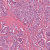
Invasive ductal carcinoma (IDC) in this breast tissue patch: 1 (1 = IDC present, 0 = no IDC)